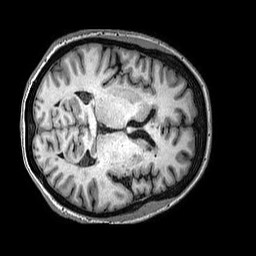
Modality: T1w
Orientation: axial
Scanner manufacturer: philips
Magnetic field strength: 3 T
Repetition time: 0.006664 s
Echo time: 0.003012 s